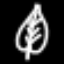
Label: leaf